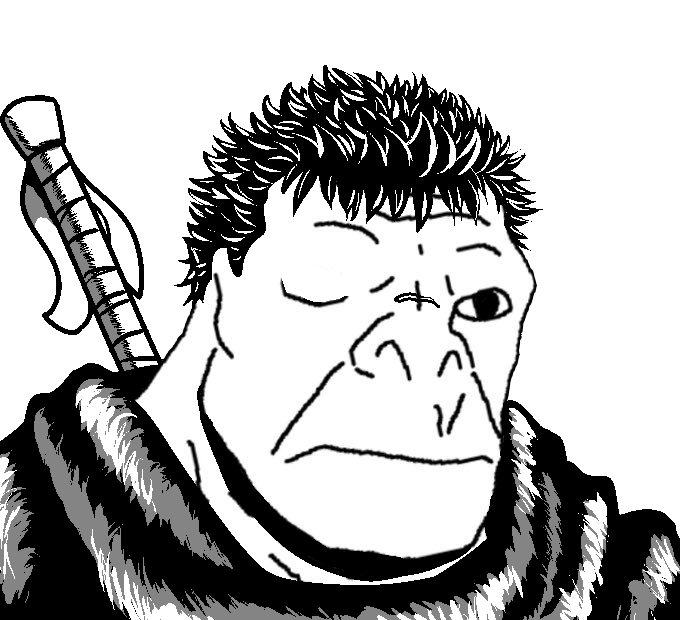
Label: 5_Craig